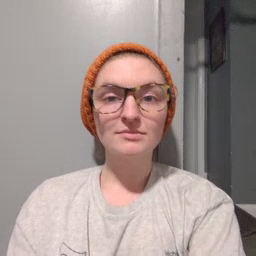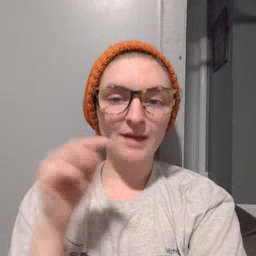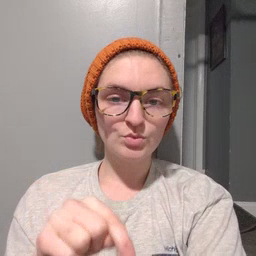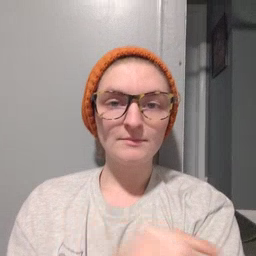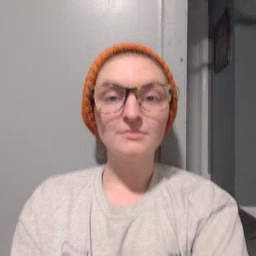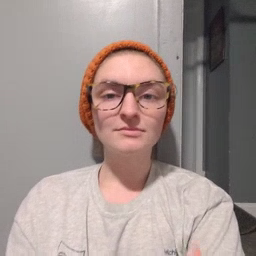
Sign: down